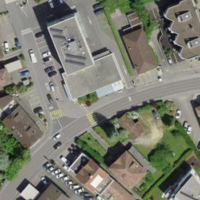
EUNIS habitat code: 54
Species observed at this site:
Gallinula chloropus